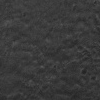
Atmospheric dust classification: not_dusty